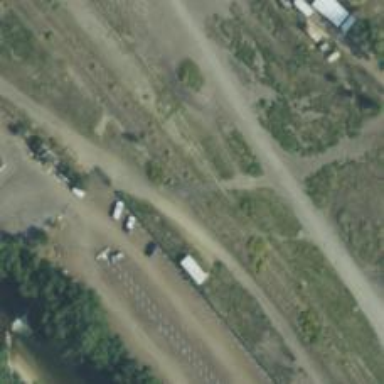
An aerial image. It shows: Railway crossing.